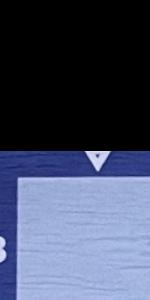
Label: Empty